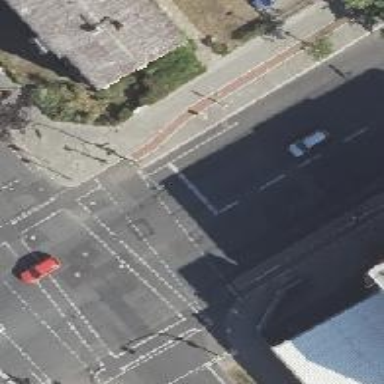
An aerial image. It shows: Road with traffic signals.